Question: I was looking at the source code for the Append function in the SeqModule and noticed that there are a ton of duplicate methods with @xxx postfixed to them. Does anyone know why these are here?

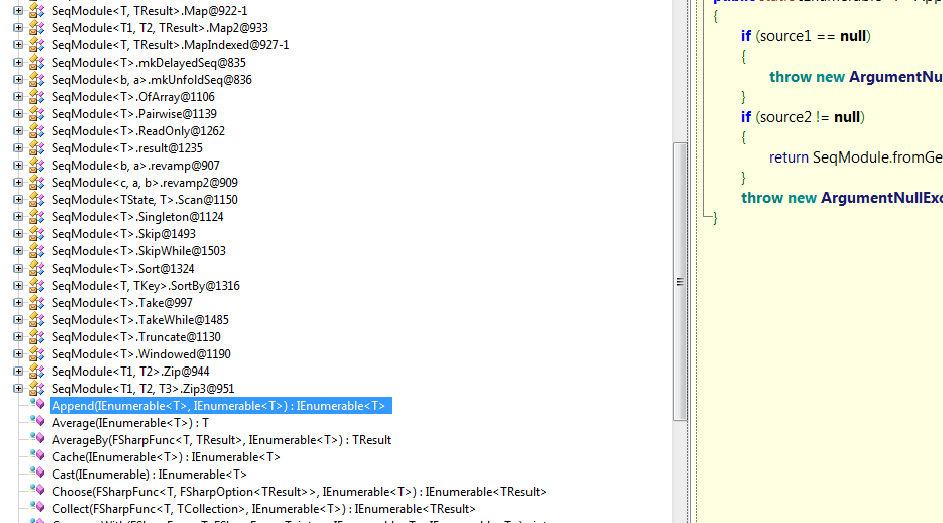
Answer: In short, those are the concrete classes that back various local function values, and the @xxx values indicate the source code line number that caused them to be generated (though this is an implementation detail, and the classes could be given any arbitrary name).
Likewise, the C# compiler uses a conceptually similar scheme when defining classes to implement anonymous delegates, iterator state machines, etc. (see Eric Lippert's answer <URL>.
These schemes are necessary because not every language feature maps perfectly to things that can be expressed cleanly in the CLR.